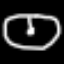
Label: clock